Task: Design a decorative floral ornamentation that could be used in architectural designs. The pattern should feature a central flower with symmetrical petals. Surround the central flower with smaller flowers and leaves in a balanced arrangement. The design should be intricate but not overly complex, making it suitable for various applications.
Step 416:
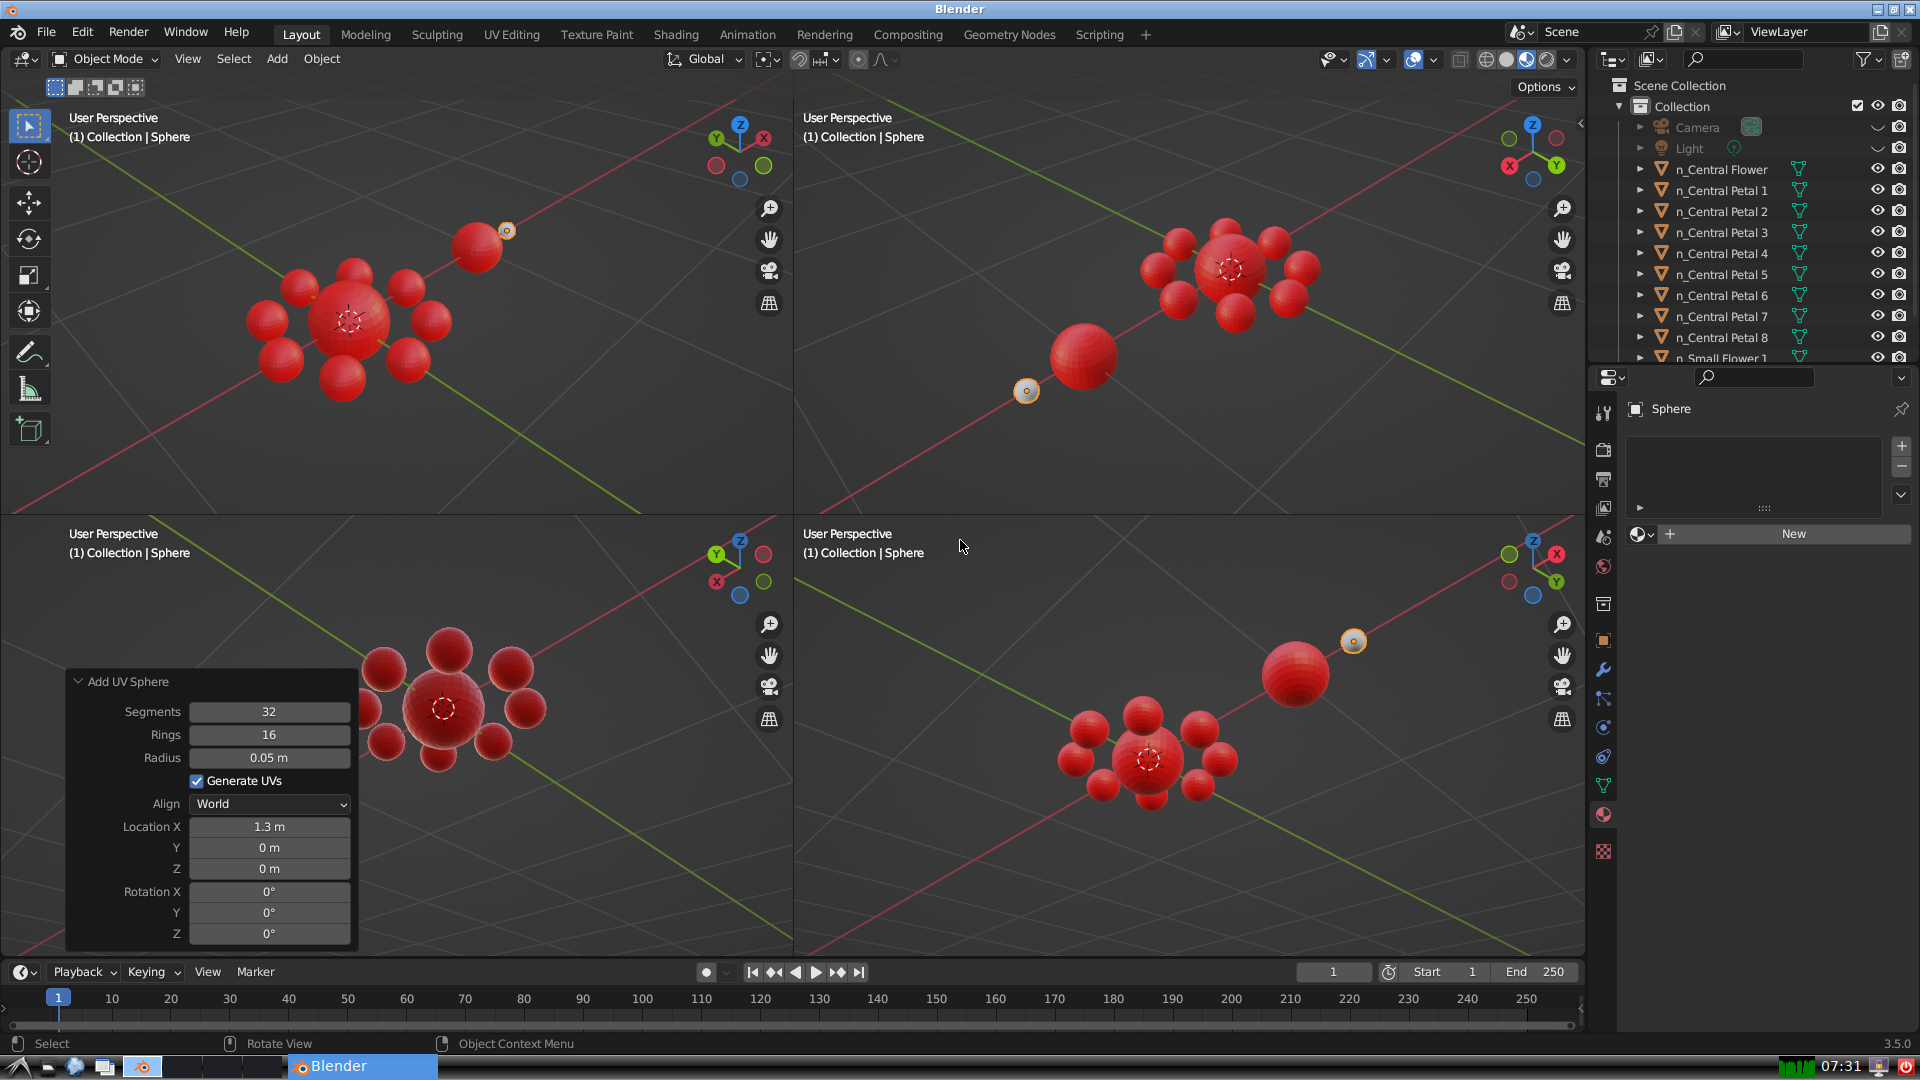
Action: {"key_press": ['Ctrl, Home']}